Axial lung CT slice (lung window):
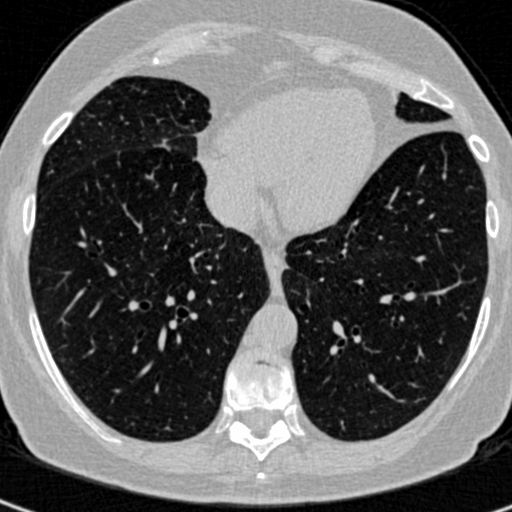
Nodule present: no